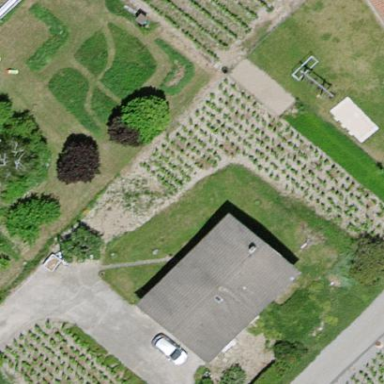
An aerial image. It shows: Vineyard with grape crops.